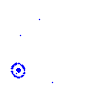
Particle: kaon